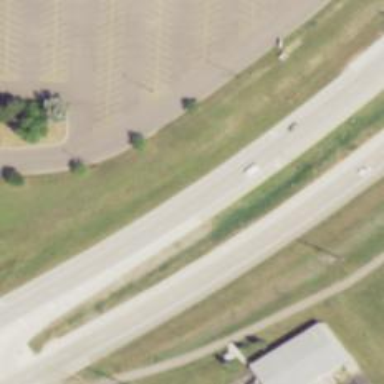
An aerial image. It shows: Trunk link highway.